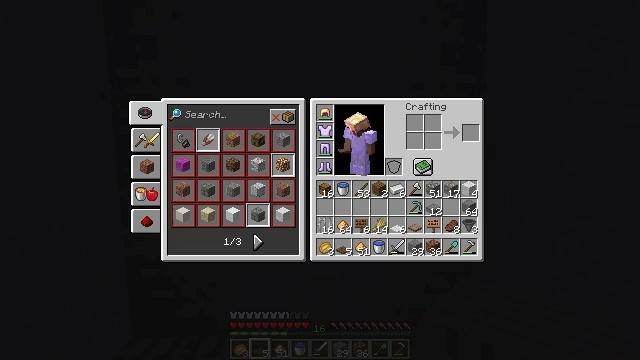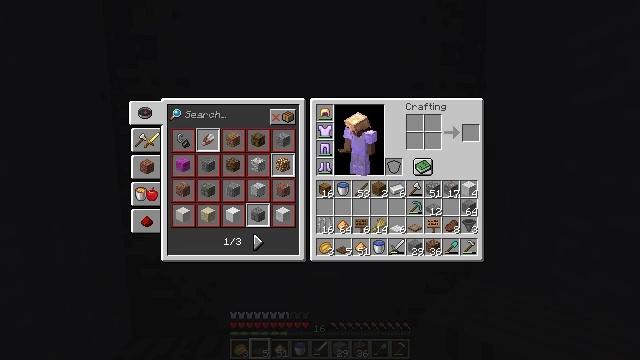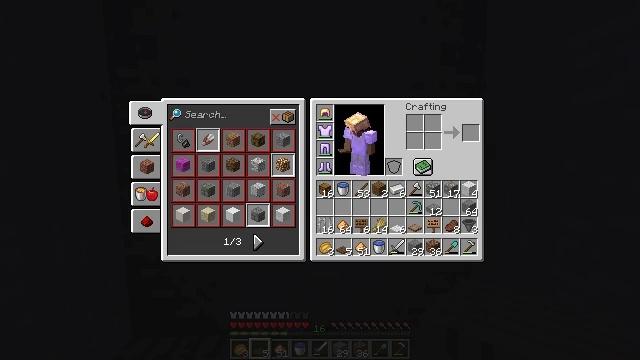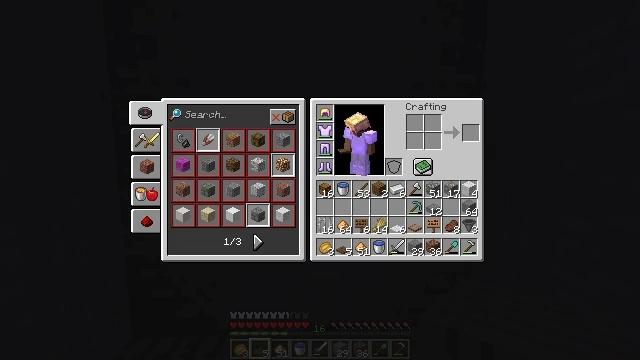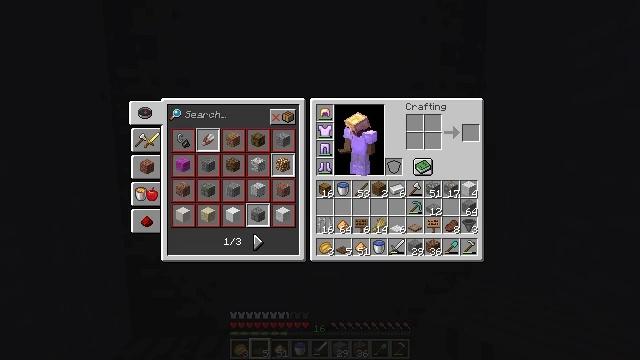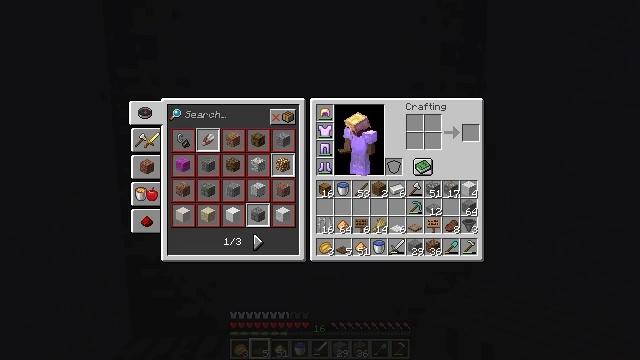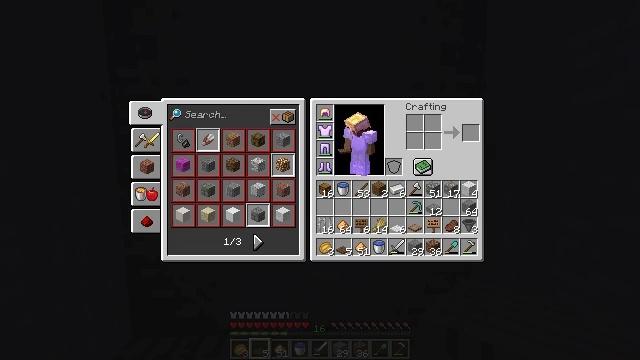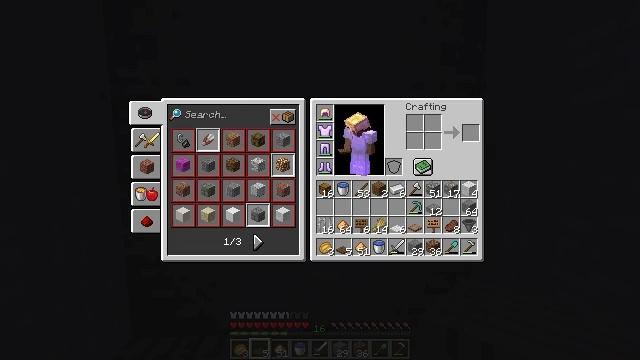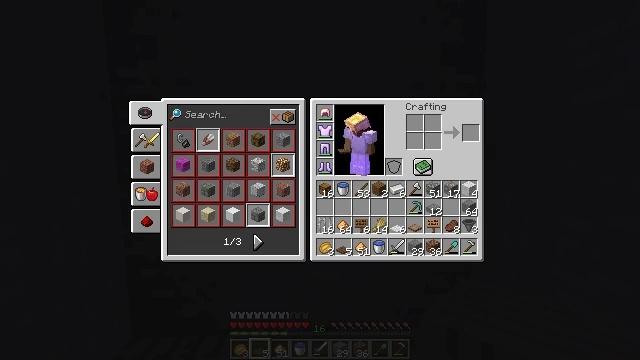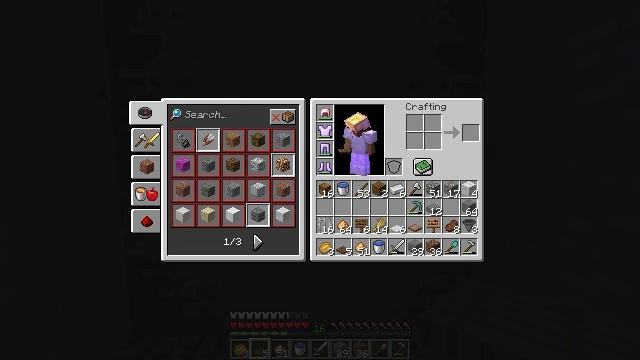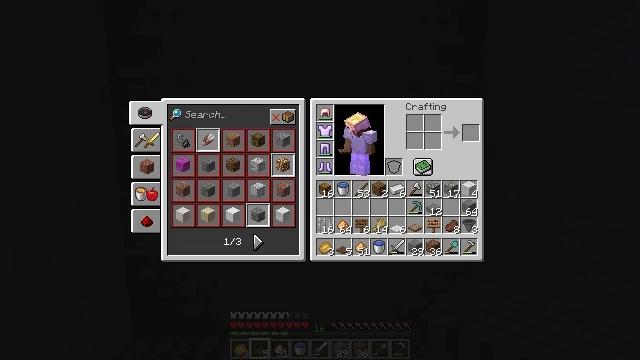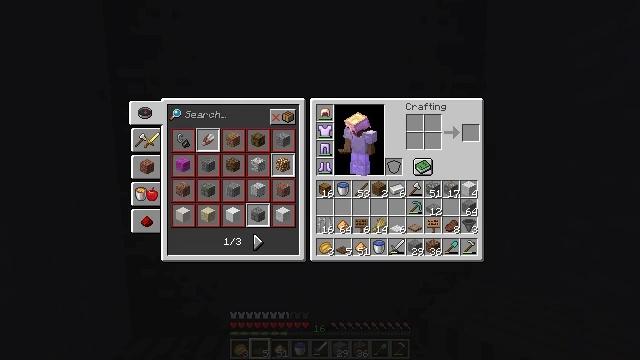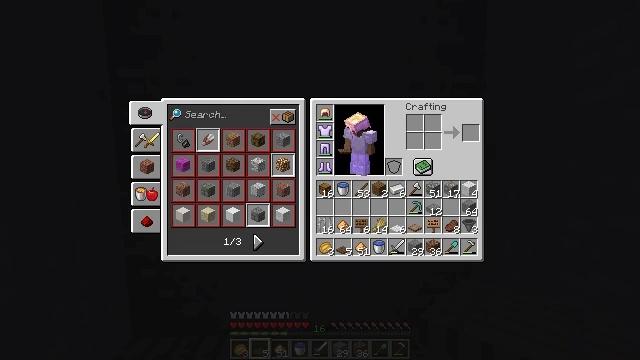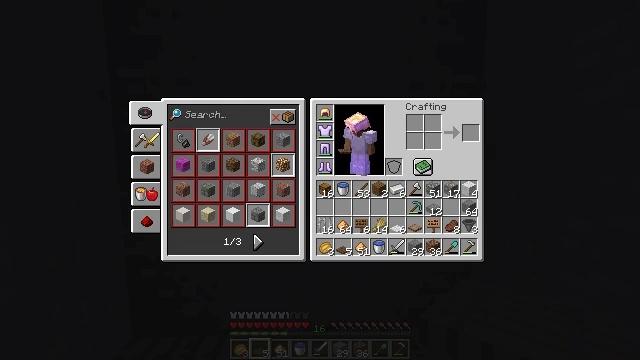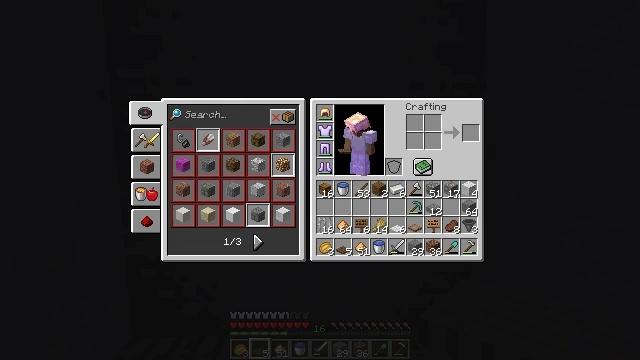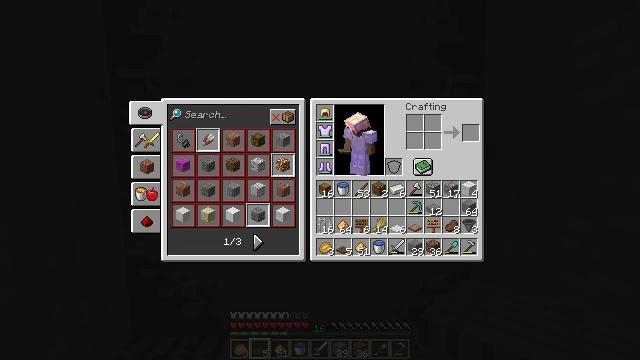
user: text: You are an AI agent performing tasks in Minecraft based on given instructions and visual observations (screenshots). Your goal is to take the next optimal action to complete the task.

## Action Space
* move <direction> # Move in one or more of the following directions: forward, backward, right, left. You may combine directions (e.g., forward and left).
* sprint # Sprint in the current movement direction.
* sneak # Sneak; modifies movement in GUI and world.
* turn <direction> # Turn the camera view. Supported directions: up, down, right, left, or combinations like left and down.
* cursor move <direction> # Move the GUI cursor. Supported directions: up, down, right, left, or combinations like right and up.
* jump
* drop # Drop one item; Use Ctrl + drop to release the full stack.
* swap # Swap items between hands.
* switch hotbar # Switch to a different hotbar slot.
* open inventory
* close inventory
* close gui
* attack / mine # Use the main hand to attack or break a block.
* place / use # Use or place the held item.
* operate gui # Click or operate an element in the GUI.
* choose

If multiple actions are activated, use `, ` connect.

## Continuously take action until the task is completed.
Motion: motion action
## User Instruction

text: Retrieve the spruce trapdoor by mining.
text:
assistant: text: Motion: no_op
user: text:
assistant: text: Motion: no_op
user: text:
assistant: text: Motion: no_op
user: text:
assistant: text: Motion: no_op
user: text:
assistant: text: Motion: no_op
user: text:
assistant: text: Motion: no_op
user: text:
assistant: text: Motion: no_op
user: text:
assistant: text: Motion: no_op
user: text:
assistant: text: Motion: no_op
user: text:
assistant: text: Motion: no_op
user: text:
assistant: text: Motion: no_op
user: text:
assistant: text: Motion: no_op
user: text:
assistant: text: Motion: no_op
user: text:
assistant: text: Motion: no_op
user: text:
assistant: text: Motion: no_op
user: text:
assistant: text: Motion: no_op
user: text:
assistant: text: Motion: no_op
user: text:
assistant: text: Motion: no_op
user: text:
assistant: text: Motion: no_op
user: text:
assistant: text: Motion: no_op
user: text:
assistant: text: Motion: no_op
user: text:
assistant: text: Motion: no_op
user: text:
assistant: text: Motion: no_op
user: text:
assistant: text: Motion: no_op
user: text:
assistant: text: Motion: no_op
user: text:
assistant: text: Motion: no_op
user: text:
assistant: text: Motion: no_op
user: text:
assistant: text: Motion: no_op
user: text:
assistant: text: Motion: no_op
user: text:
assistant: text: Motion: no_op